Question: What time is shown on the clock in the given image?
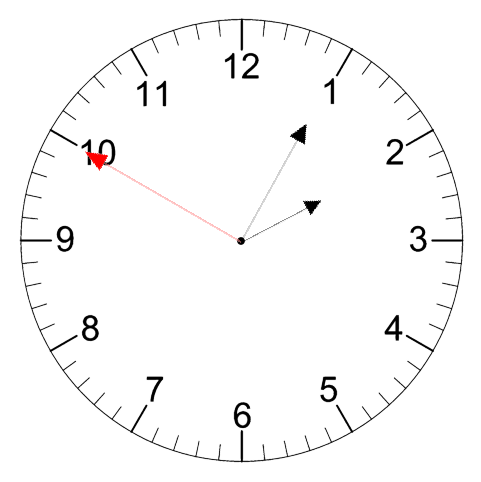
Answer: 02:04:50